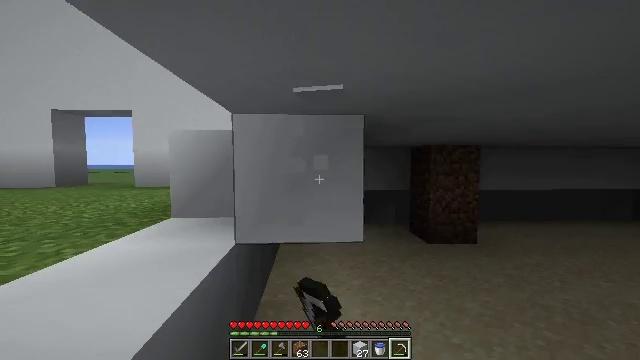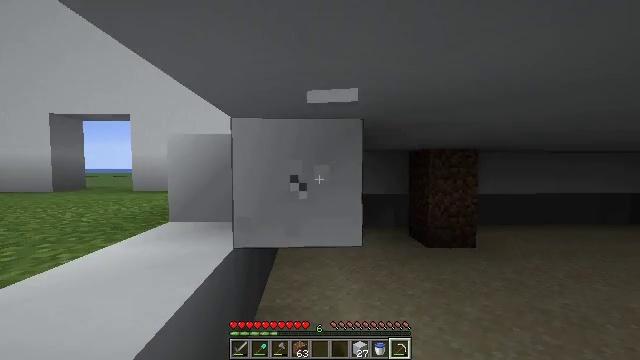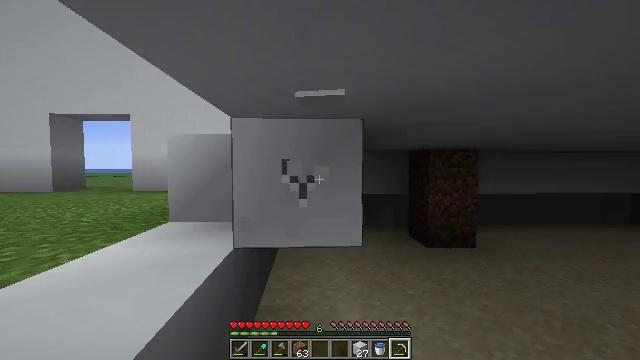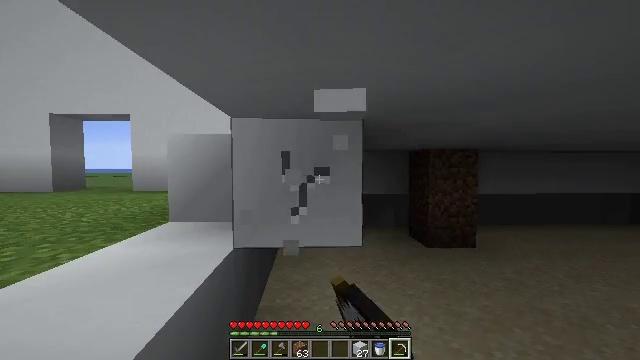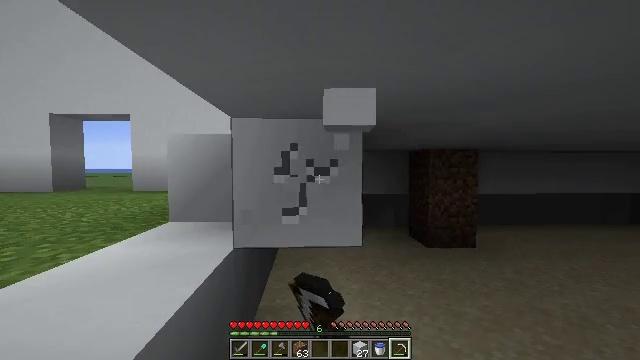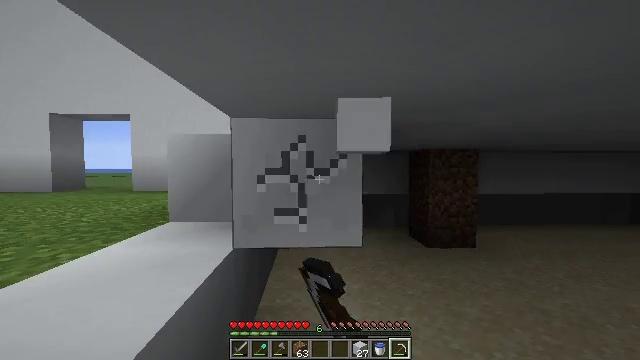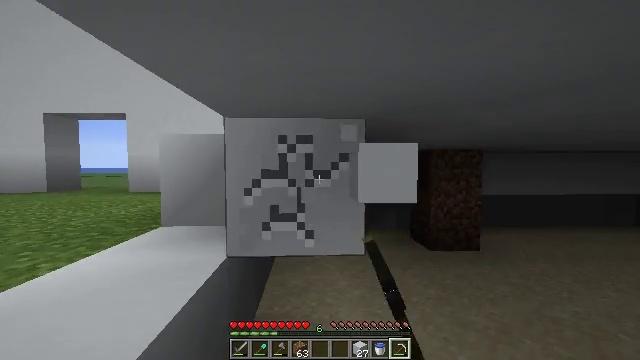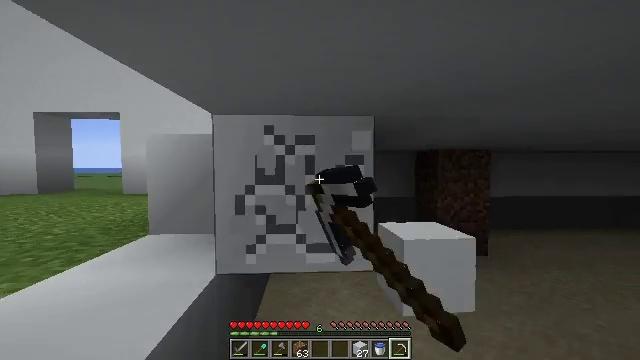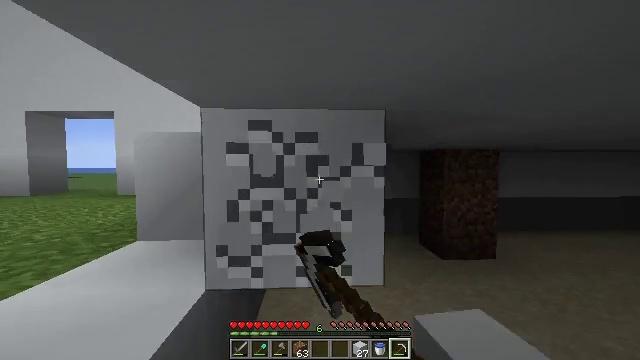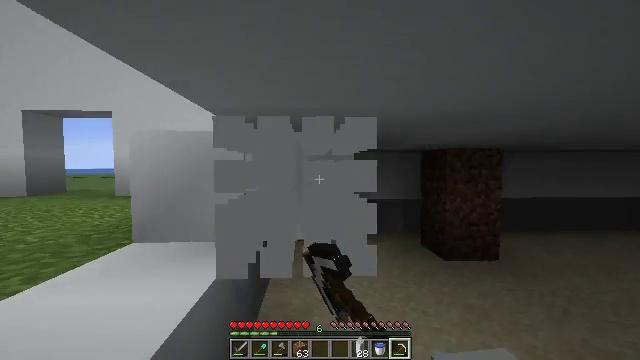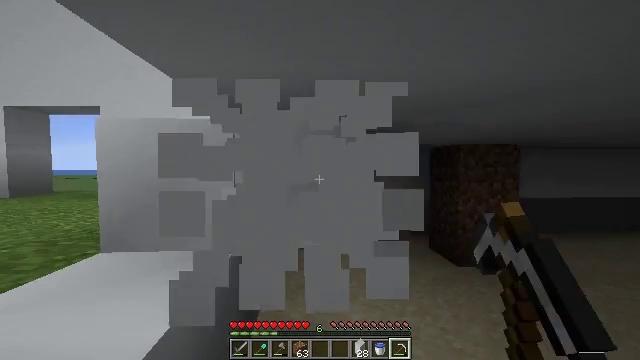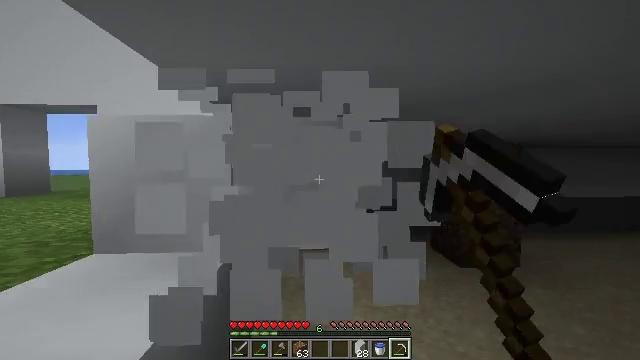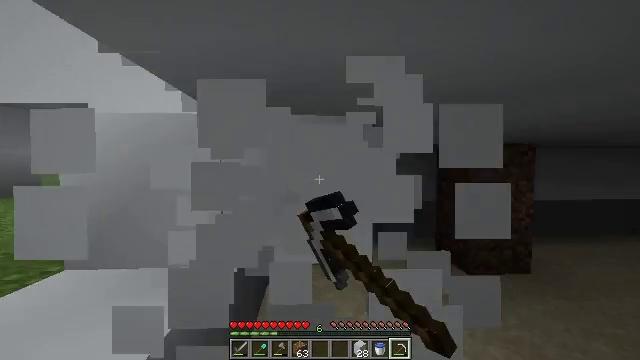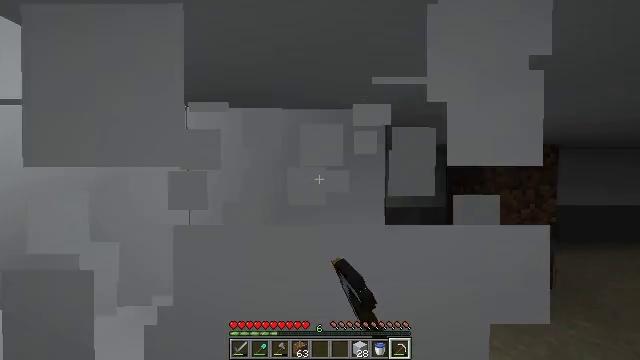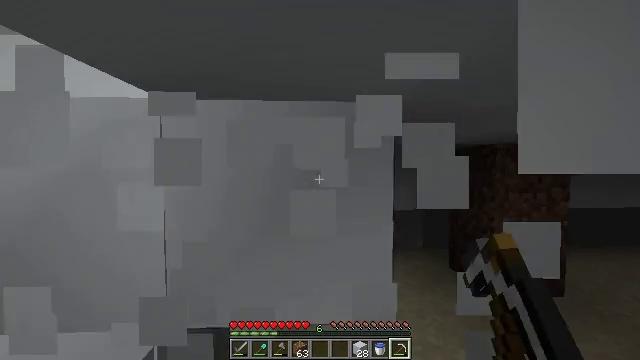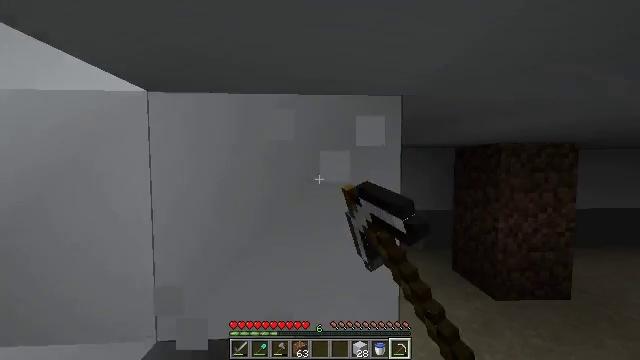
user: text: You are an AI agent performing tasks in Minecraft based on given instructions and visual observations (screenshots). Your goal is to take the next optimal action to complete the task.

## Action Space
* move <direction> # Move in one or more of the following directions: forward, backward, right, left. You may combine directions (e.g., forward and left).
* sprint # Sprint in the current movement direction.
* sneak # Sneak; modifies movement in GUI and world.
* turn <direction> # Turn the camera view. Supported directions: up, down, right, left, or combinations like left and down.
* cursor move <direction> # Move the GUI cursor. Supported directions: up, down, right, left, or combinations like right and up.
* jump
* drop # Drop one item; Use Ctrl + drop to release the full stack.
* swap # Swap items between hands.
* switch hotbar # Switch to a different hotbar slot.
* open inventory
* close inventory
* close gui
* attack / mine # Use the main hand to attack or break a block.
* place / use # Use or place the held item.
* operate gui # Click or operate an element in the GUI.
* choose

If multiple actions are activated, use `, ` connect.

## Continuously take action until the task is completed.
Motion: motion action
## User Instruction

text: Break the white concrete to gather it.
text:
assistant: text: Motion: attack / mine
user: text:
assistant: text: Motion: attack / mine
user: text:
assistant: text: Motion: attack / mine
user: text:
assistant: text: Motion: attack / mine
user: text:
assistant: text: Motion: move forward, attack / mine
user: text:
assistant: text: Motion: move forward, attack / mine
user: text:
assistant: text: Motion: move forward, attack / mine
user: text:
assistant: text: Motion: move forward, attack / mine
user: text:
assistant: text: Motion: move forward, attack / mine
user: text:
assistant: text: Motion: move forward, attack / mine
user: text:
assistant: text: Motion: move forward, attack / mine
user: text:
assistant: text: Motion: move forward, attack / mine
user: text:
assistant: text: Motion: move forward, attack / mine
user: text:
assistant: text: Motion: move forward, attack / mine
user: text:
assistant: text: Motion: attack / mine
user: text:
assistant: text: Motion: attack / mine
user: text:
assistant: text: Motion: attack / mine
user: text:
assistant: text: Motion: attack / mine
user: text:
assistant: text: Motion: attack / mine
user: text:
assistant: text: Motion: attack / mine
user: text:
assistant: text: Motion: attack / mine
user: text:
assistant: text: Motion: attack / mine
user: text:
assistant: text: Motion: attack / mine
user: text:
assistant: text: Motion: attack / mine
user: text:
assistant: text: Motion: attack / mine
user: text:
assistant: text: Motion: attack / mine
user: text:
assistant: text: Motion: attack / mine
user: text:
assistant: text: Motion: move forward, attack / mine
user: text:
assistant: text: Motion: move forward, attack / mine
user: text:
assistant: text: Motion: move forward, attack / mine